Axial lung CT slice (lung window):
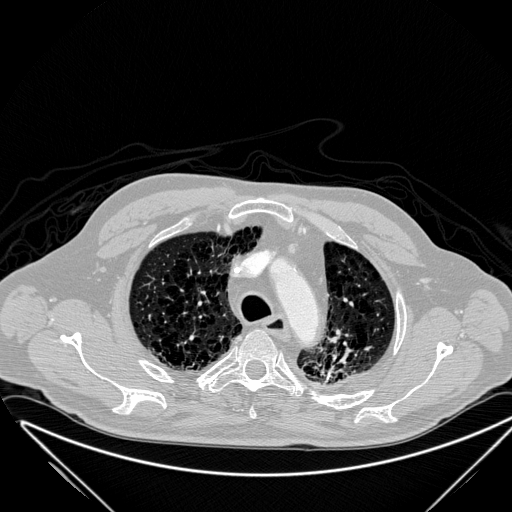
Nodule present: no